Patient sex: M
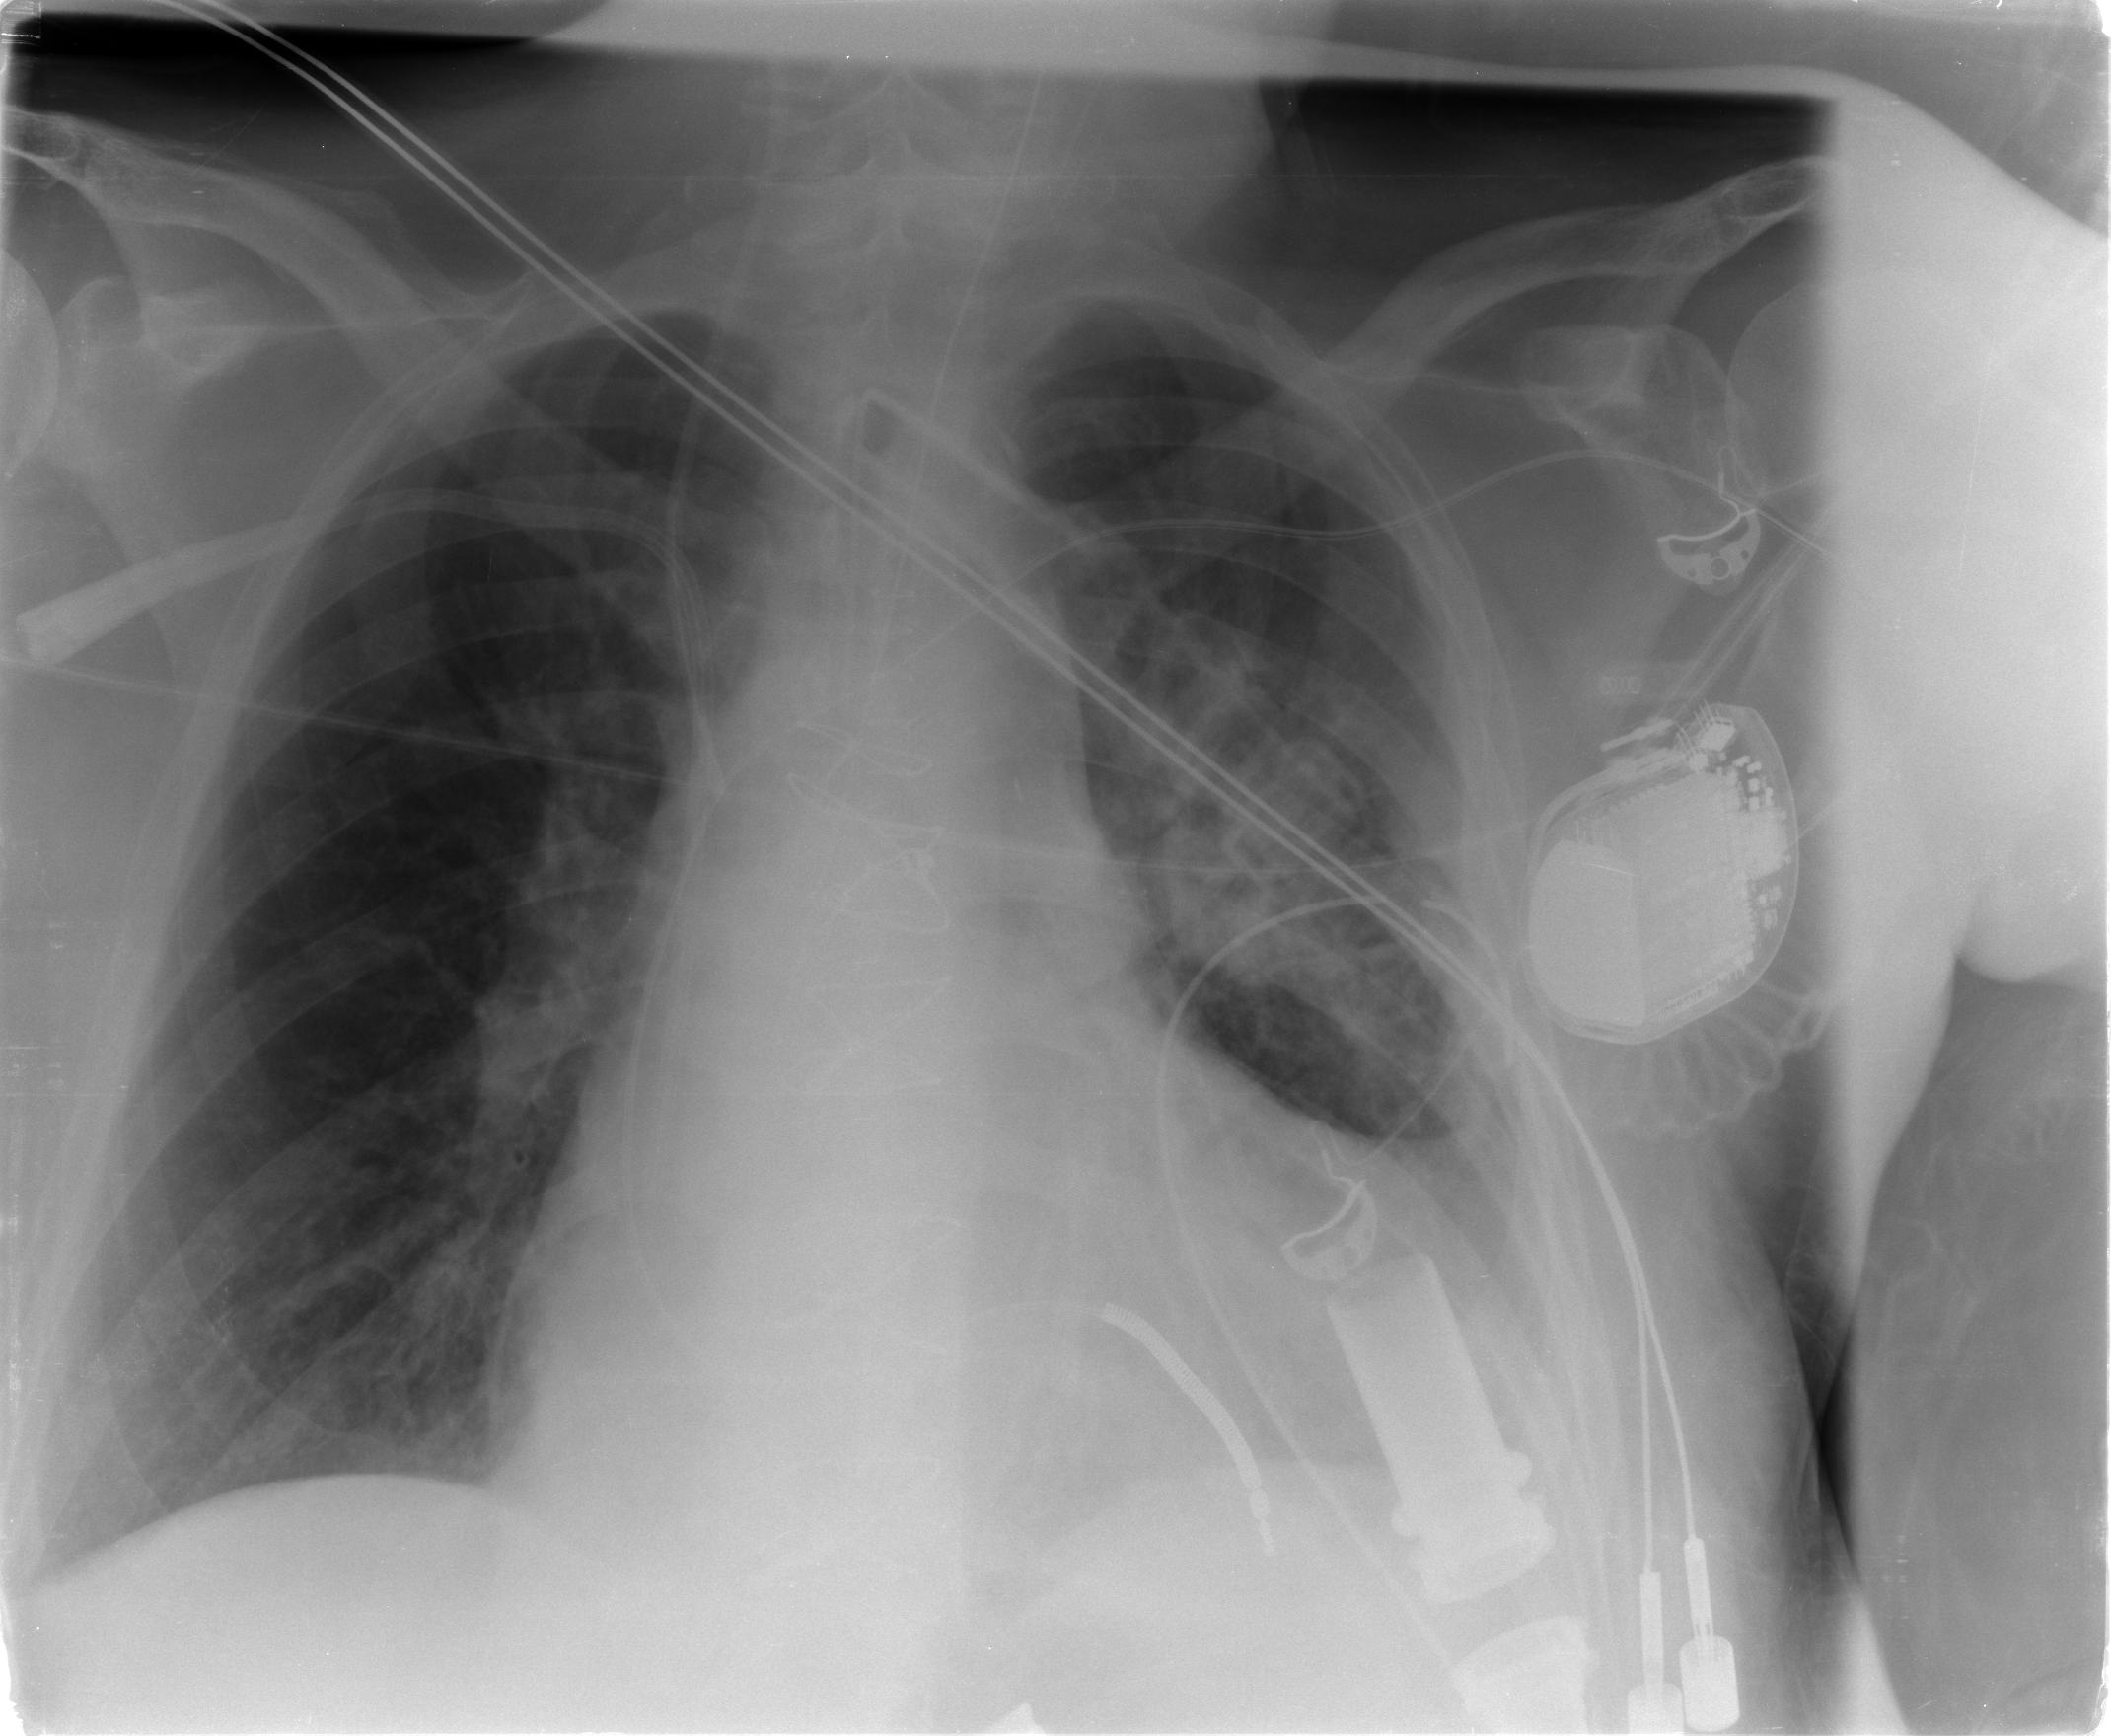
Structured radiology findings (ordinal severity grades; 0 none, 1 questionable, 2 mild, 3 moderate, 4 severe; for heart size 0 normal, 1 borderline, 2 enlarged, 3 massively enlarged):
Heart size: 2
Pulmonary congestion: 1
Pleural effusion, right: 0
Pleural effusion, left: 1
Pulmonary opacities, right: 0
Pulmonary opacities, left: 2
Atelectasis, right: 0
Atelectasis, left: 2